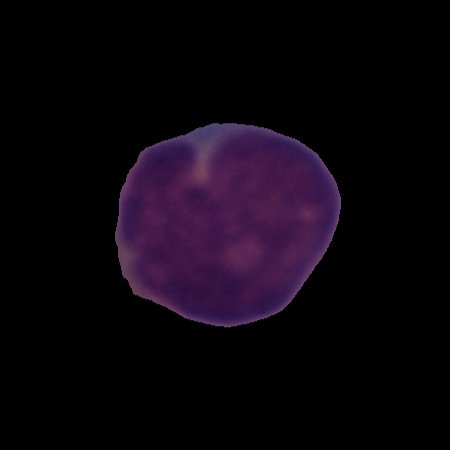
Label: healthy